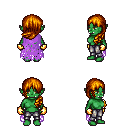
a pixel art fantasy rpg character, female body template, orc, green skin, maroon tattered cape, metal pants, dark blonde left-swept hairstyle, gold gloves, four views (front, back, left, right), 2x2 character sprite sheet, small pixel art, hard edges, no anti-aliasing